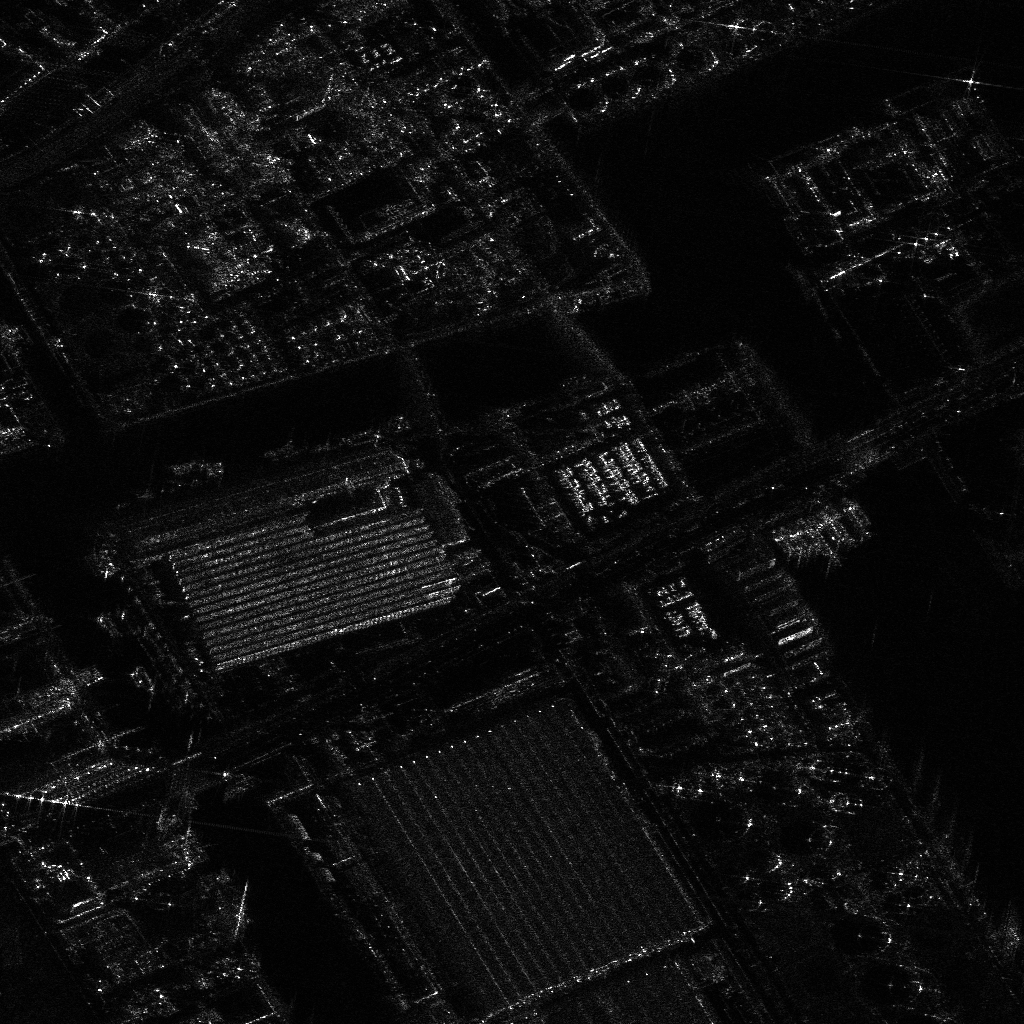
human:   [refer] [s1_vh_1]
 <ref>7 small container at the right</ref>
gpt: <box>[[82, 49, 85, 50, 56], [81, 50, 85, 51, 56], [79, 50, 84, 51, 56], [79, 51, 83, 51, 56], [76, 52, 80, 52, 57], [75, 52, 79, 52, 57], [74, 52, 78, 53, 57]]</box>

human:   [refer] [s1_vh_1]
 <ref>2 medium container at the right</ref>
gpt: <box>[[77, 52, 82, 53, 55], [76, 52, 81, 52, 56]]</box>